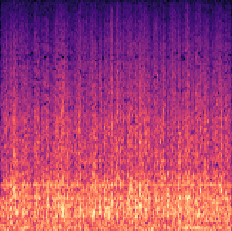
Sound class: Rain